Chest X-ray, AP view. Patient: 35 years old, sex F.
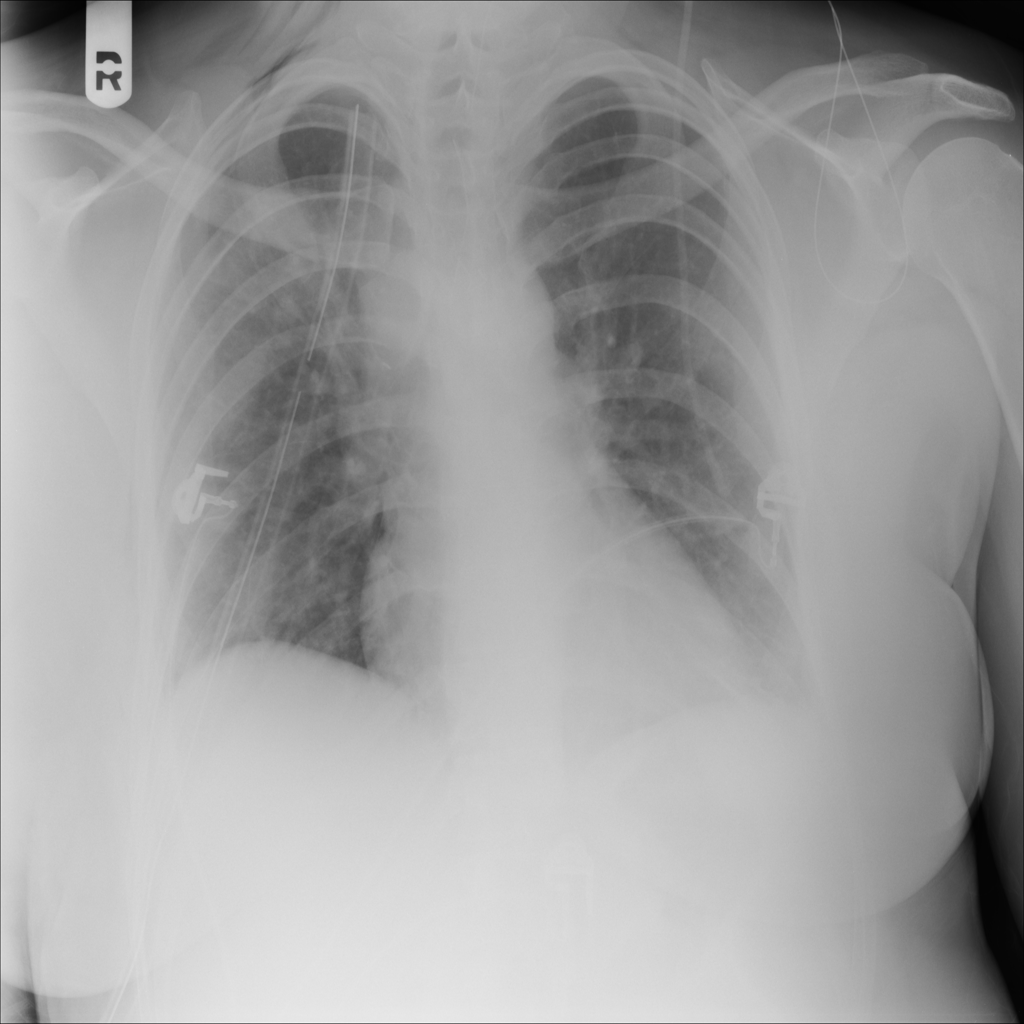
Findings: Emphysema, Infiltration